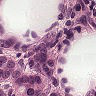
Metastatic tissue present: yes